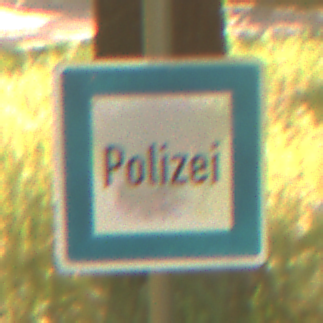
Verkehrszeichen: Polizei
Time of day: Midday
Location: Outdoor (Nature)
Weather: PartlyCloudy
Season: NotSpecified
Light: Natural